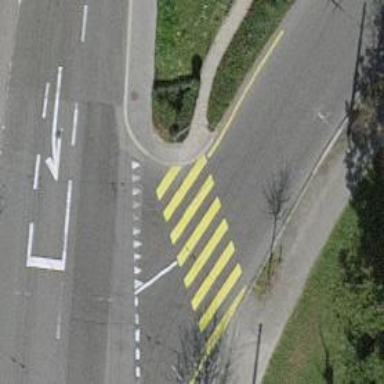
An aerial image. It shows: Uncontrolled road crossing.